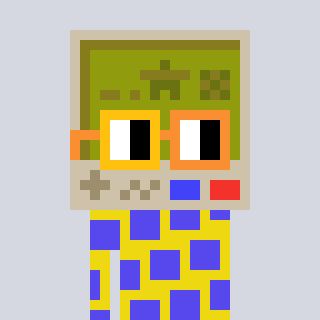
a pixel art character with square yellow and orange glasses, a gameboy-shaped head and a yellow-colored body on a cool background